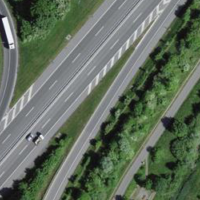
EUNIS habitat code: 57
Species observed at this site:
Euphorbia cyparissias